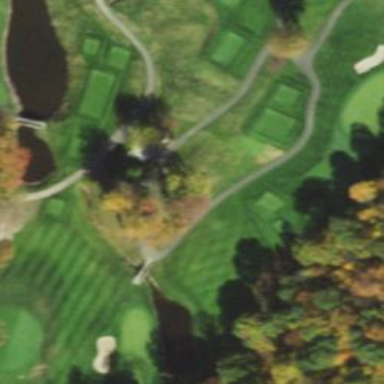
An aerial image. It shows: Rough area on grassy golf course.